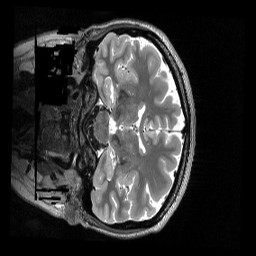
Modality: T2w
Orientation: coronal
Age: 24
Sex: female
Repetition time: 3.2 s
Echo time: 0.563 s